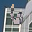
Label: 6